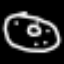
Label: donut